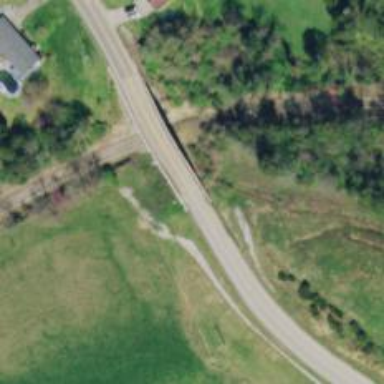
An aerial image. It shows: Residential road with bridge.